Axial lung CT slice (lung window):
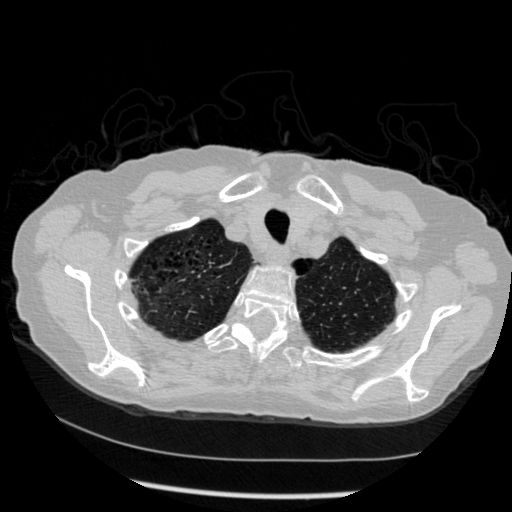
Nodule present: no